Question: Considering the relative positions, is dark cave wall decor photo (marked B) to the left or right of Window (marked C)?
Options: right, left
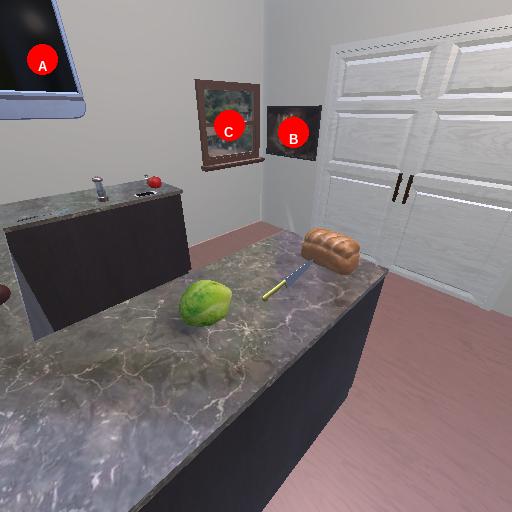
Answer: right